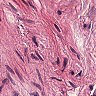
Metastatic tissue present: no